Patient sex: M
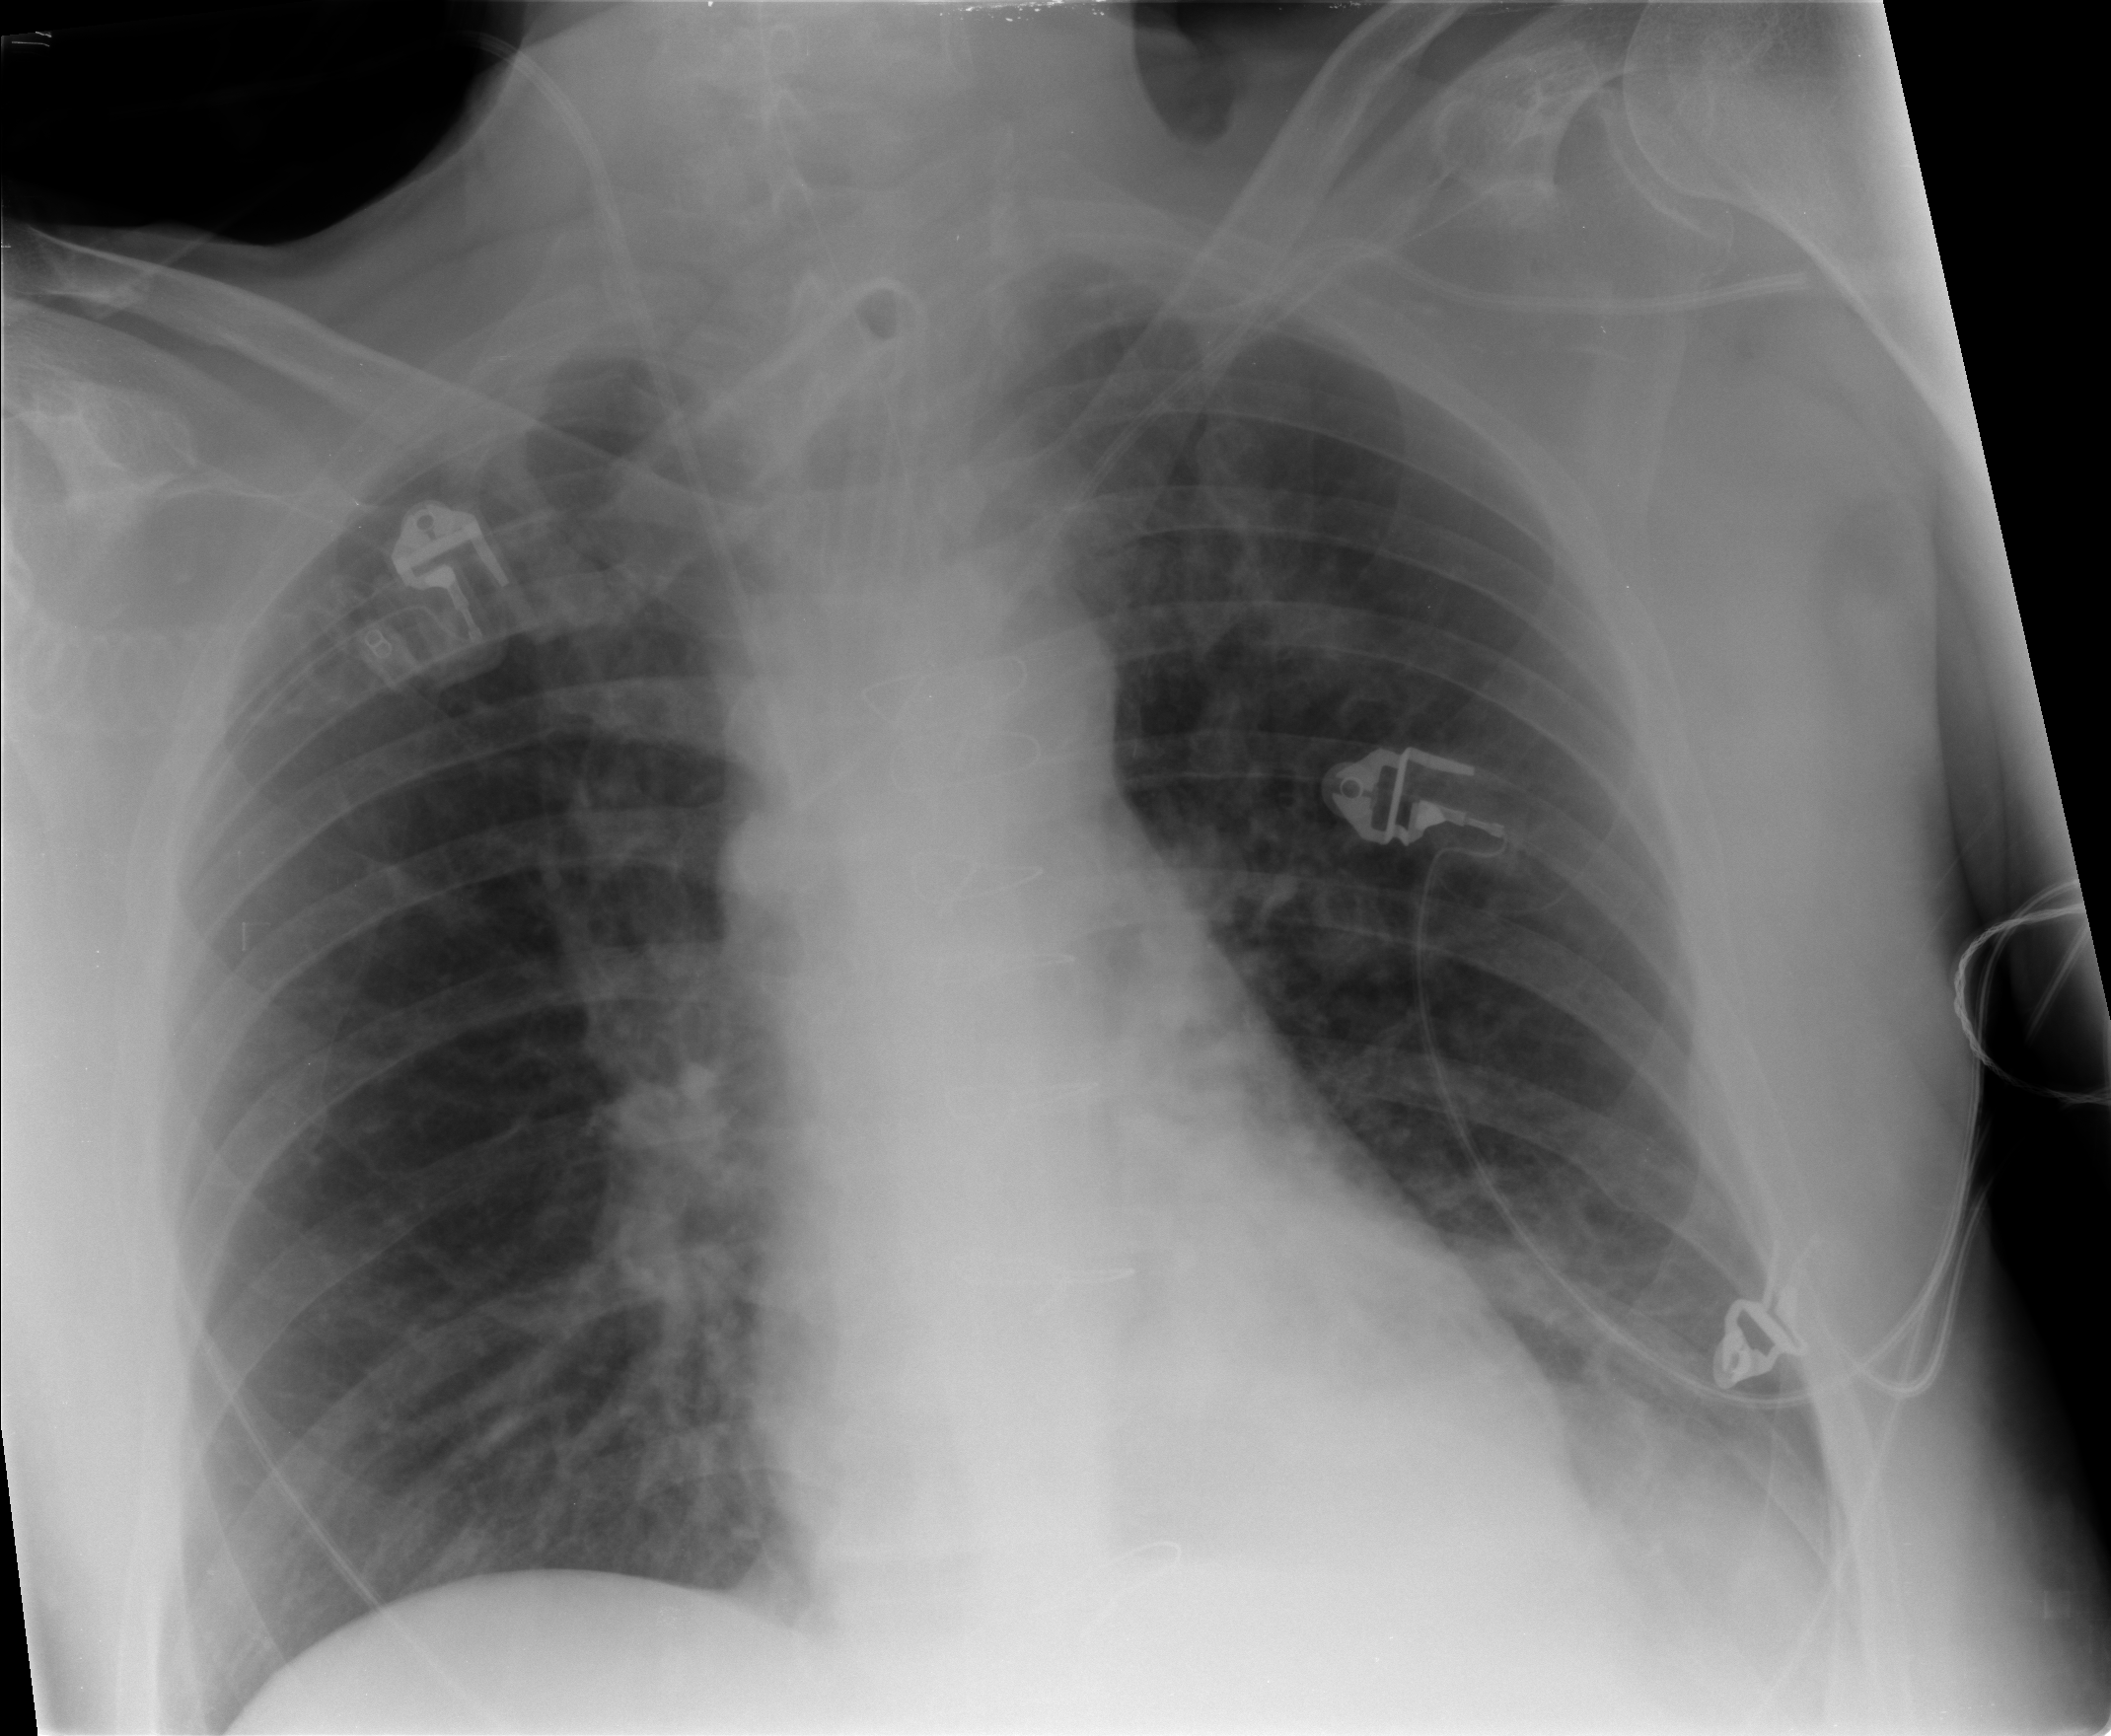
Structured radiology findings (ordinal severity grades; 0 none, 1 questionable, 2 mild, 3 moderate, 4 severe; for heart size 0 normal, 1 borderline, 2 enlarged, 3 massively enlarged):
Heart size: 0
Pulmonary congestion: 2
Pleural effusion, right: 0
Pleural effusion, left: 0
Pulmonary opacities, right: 0
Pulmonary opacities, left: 0
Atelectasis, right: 0
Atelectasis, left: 1